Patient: sex F, age 57
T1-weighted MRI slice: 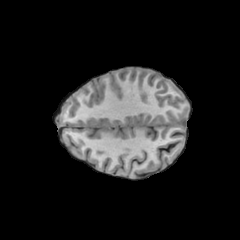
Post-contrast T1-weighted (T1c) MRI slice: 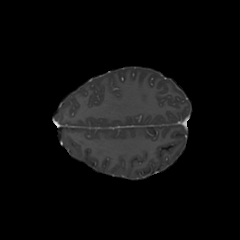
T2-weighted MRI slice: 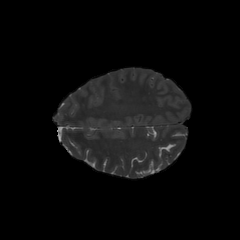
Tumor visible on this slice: no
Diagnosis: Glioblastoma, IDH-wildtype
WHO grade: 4